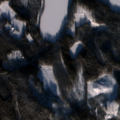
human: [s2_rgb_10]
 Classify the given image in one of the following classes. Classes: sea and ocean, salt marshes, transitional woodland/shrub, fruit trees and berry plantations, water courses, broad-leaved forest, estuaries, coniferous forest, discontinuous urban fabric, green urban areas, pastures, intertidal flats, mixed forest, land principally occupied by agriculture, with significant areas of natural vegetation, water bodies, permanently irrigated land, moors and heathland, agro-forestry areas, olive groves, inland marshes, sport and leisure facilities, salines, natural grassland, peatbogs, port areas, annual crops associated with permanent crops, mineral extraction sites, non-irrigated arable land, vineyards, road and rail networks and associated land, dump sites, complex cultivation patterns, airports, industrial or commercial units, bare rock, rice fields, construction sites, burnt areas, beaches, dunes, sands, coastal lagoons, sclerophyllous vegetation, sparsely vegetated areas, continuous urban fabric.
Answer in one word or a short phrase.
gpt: coniferous forest, mixed forest, transitional woodland/shrub